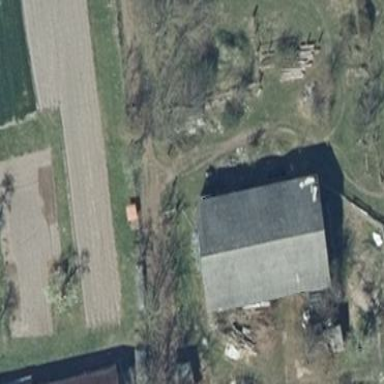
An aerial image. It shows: Gabled barn with grey roof oriented along its length.